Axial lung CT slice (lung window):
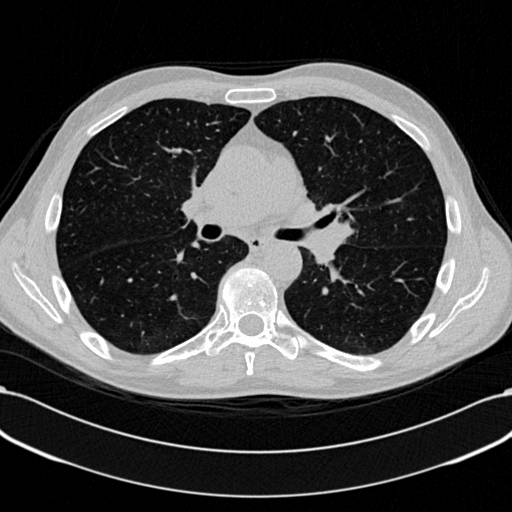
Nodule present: no